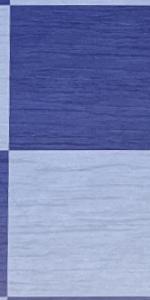
Label: Empty